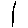
Label: line